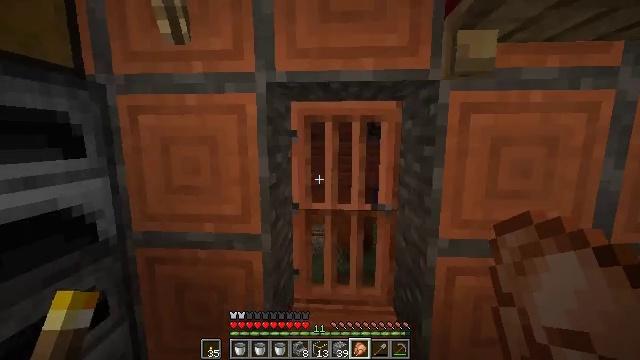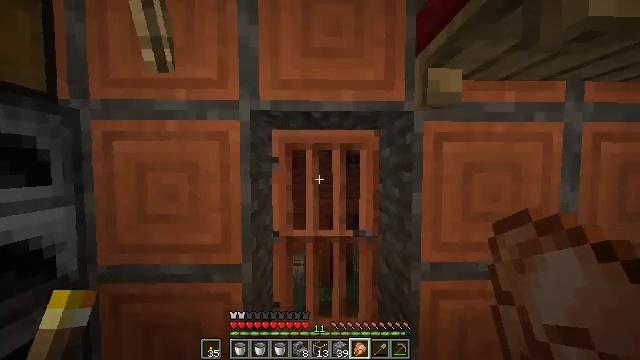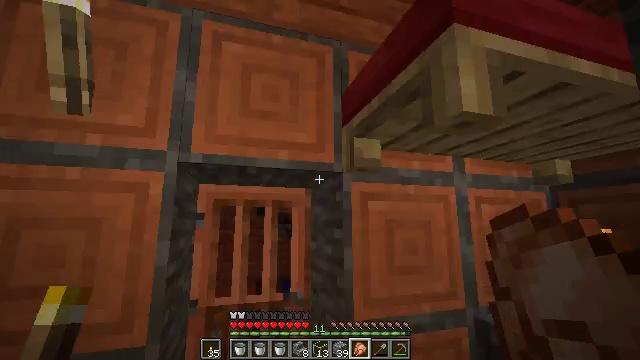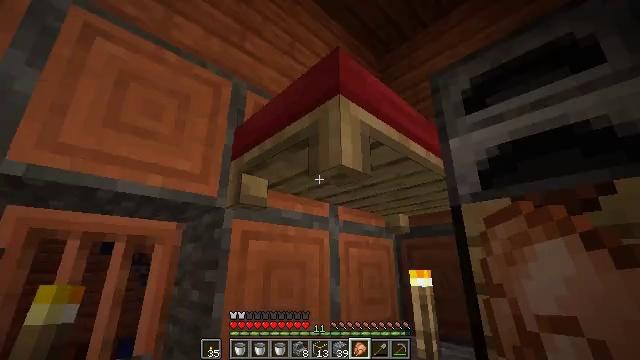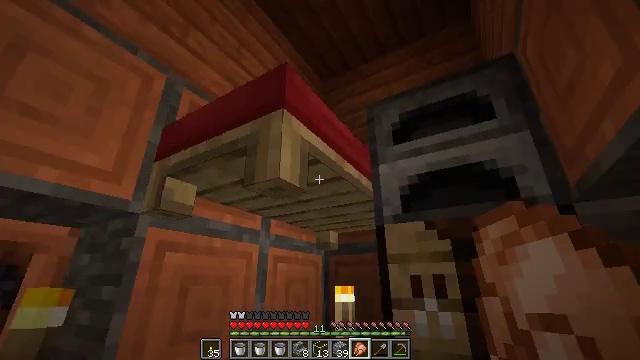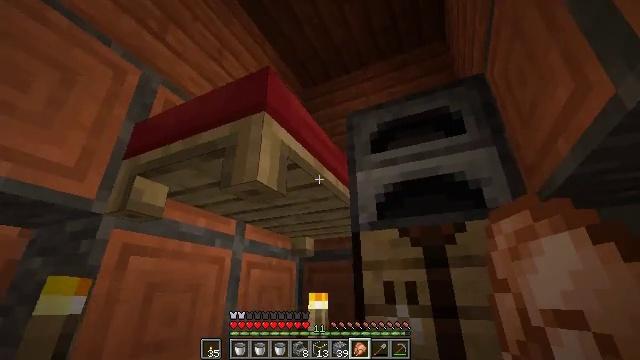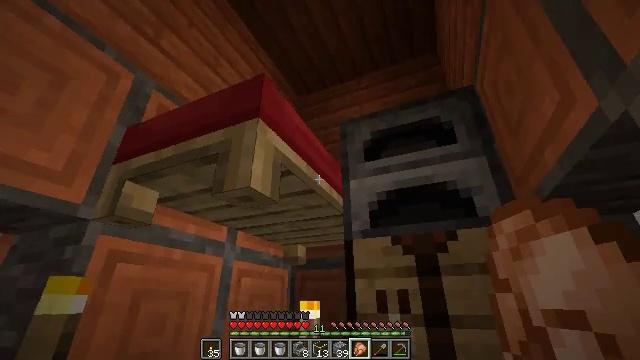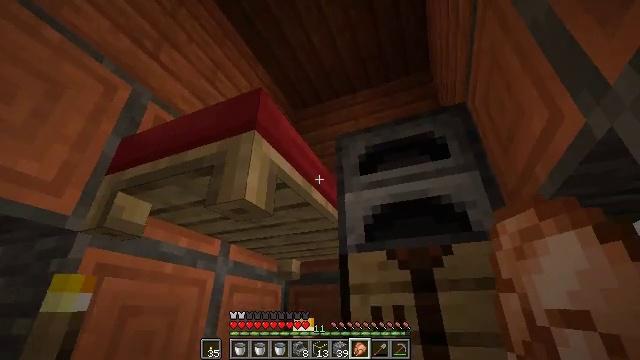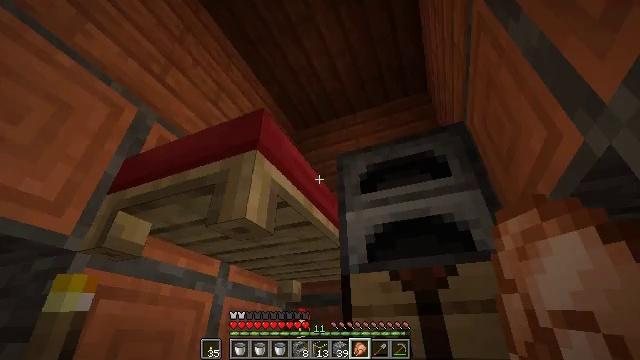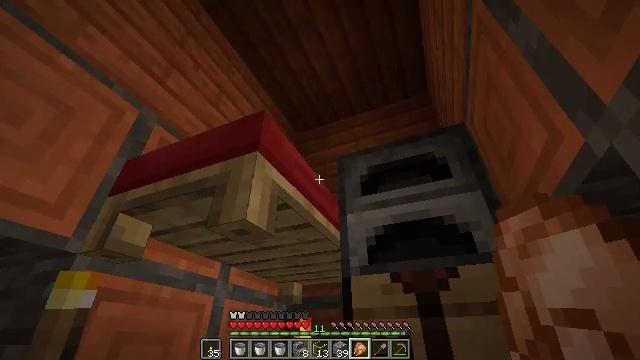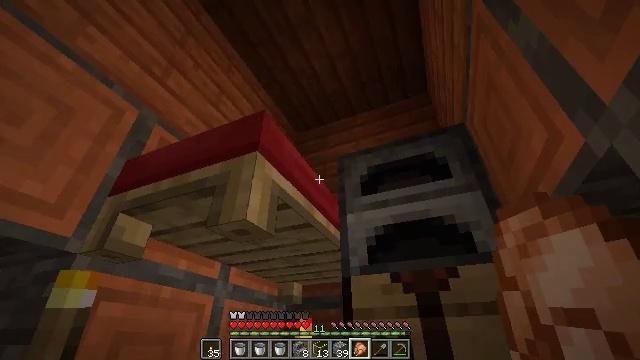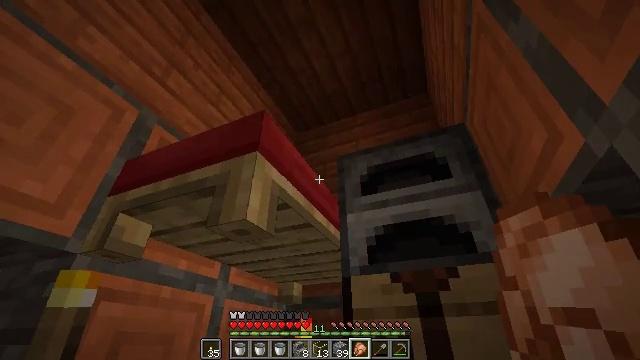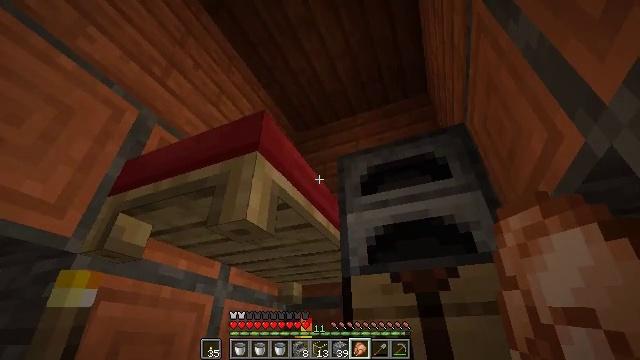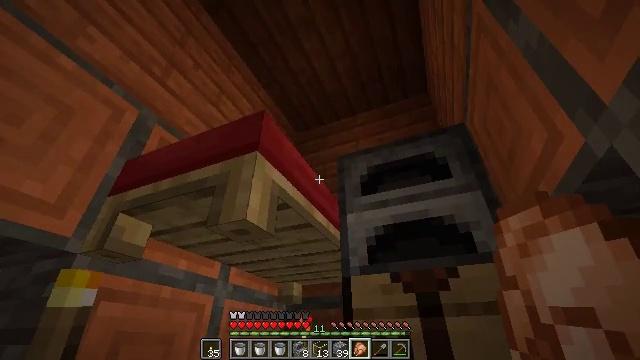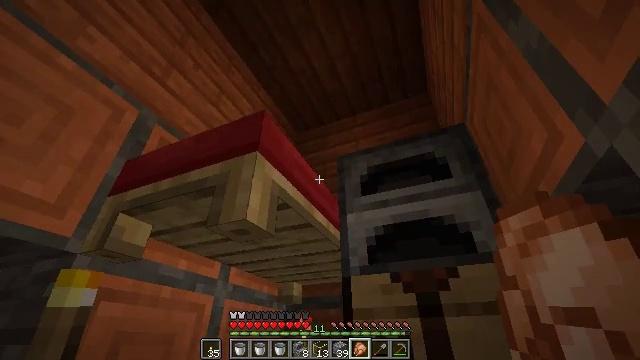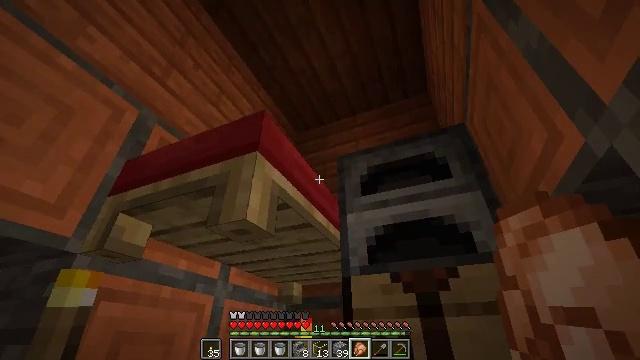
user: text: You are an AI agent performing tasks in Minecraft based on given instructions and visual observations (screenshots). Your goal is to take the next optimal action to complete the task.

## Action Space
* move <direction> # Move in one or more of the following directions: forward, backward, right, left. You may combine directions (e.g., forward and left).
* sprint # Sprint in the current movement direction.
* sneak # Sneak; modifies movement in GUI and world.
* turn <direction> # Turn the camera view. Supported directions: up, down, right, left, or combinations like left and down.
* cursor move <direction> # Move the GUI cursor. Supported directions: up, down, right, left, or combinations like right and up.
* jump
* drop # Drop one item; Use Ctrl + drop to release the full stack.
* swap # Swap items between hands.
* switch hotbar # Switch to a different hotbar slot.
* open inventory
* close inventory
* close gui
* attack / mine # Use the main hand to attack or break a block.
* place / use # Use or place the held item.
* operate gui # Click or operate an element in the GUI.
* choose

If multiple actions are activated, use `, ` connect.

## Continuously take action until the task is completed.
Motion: motion action
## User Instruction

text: Make an iron axe on a crafting table.
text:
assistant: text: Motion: turn right and up
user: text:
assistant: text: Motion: turn right and up
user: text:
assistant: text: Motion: turn right and up
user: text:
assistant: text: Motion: turn right and up
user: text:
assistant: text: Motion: turn right and up
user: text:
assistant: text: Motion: turn right and up
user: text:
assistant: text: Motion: turn right and up
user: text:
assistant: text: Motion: turn up
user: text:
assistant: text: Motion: no_op
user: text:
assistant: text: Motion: use / place
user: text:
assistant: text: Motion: use / place
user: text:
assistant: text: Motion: use / place
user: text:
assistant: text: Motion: use / place
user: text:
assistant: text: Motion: use / place
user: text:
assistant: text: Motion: no_op
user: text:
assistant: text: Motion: no_op
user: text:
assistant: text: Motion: open gui
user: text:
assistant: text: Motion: no_op
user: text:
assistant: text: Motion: no_op
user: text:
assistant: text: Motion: no_op
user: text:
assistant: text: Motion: no_op
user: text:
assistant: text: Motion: no_op
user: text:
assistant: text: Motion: no_op
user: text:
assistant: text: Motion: no_op
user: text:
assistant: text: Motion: no_op
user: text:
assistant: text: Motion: no_op
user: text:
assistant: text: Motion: no_op
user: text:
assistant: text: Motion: no_op
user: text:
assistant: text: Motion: no_op
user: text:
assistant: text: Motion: no_op